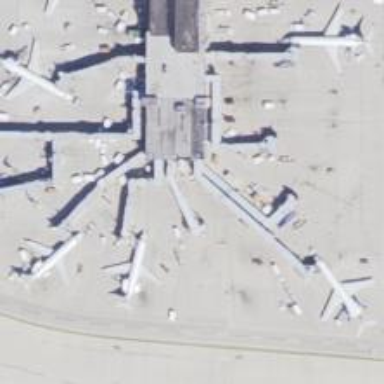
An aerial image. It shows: Airport gate.